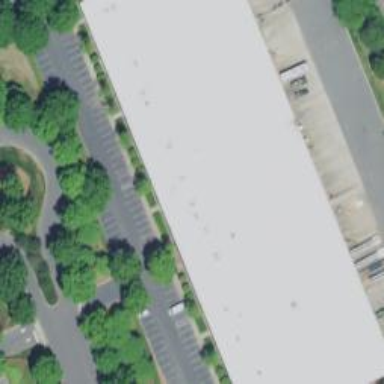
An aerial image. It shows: Warehouse building.